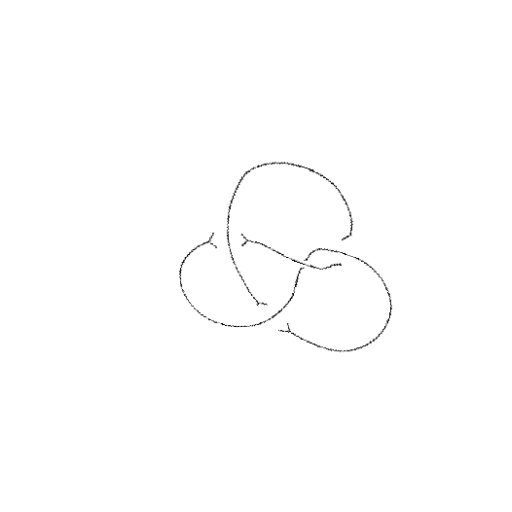
Crossing number: 4